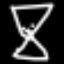
Label: hourglass